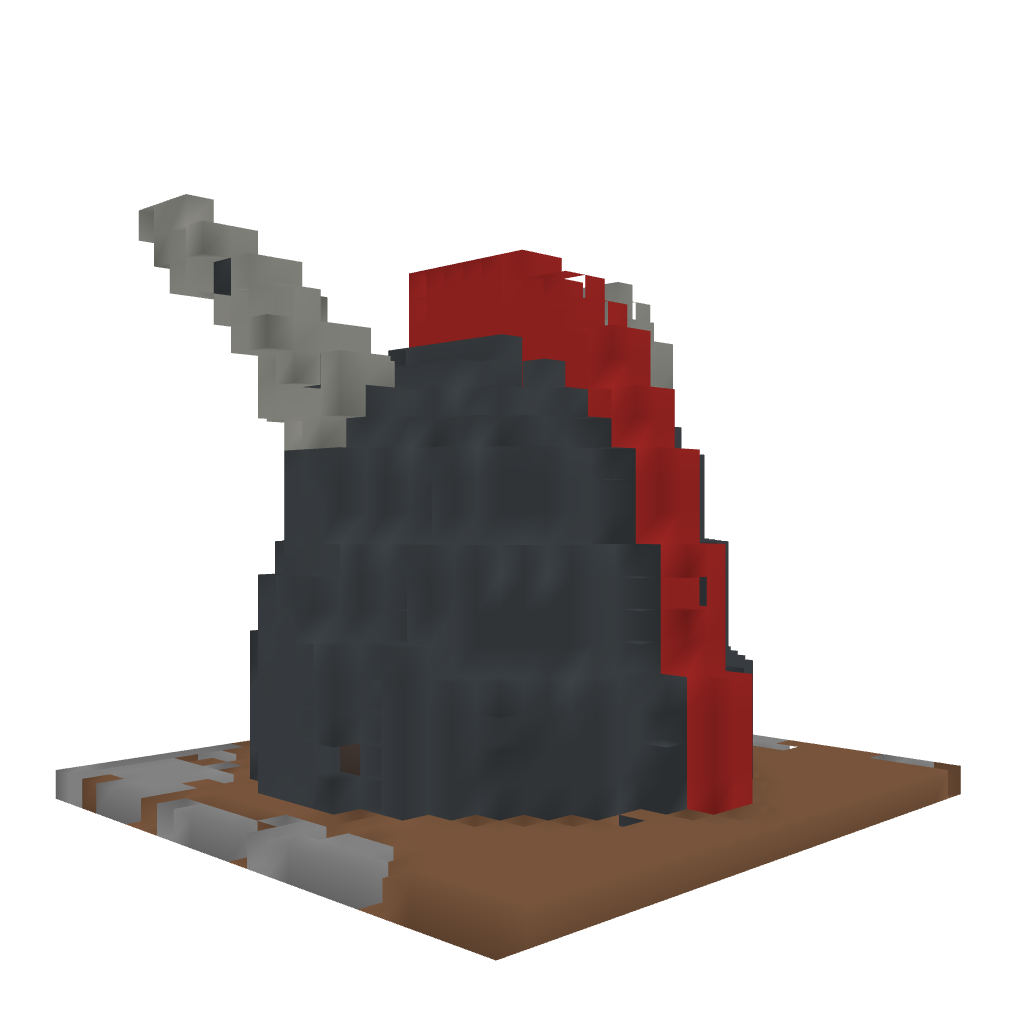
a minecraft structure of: Helmet Armor Shop